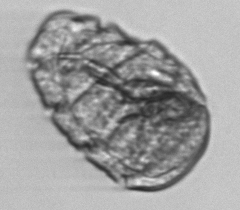
Label: Polykrikos